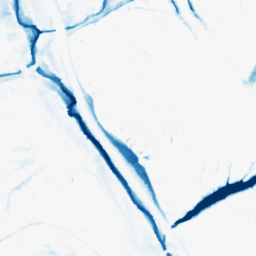
Category: morphological
Decomposition family: morphological_ellipse
Decomposition parameters: operation: closing
width: 20
height: 20
Upsampling method: bilinear
Upsampling parameters: scale: 2
Upsampling scale: 2